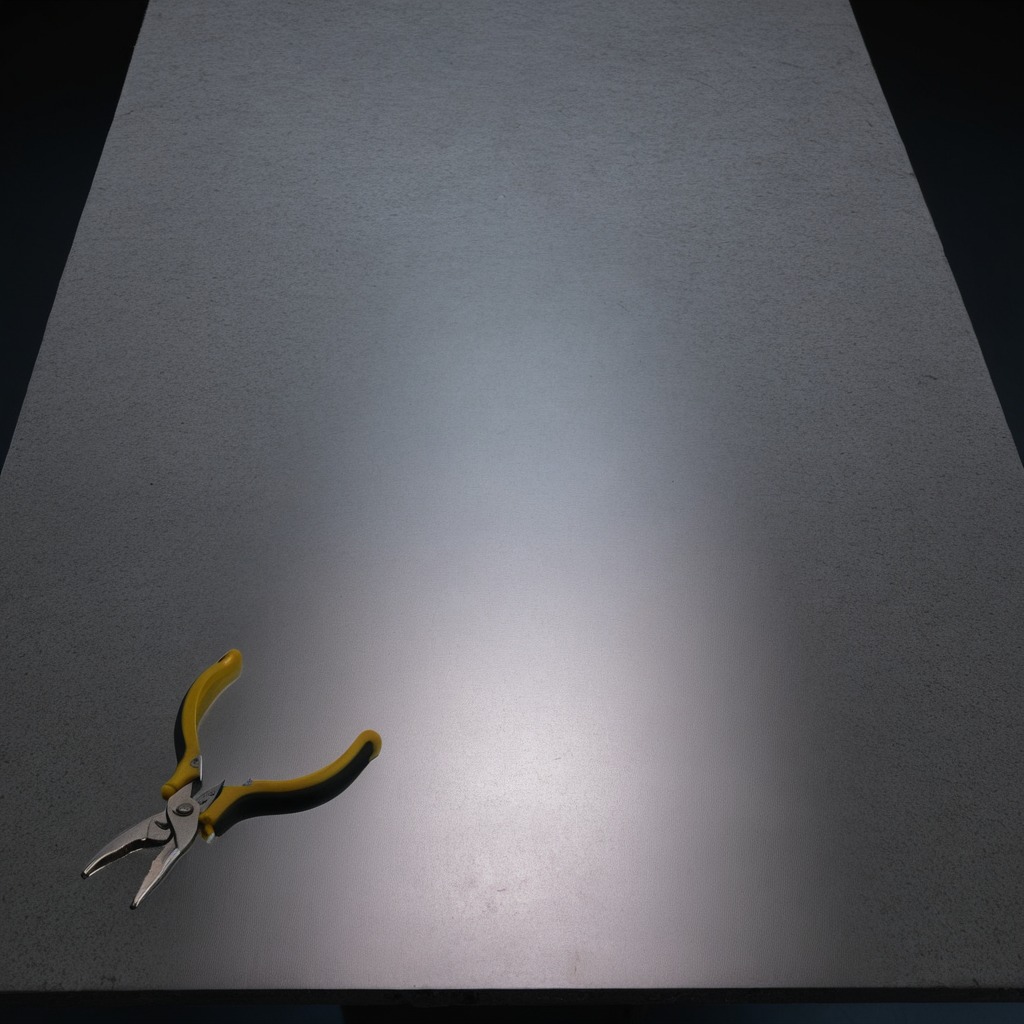
A plier lying on a clean granite table inside a workshop at night.